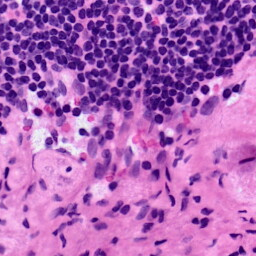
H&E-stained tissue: LymphNode